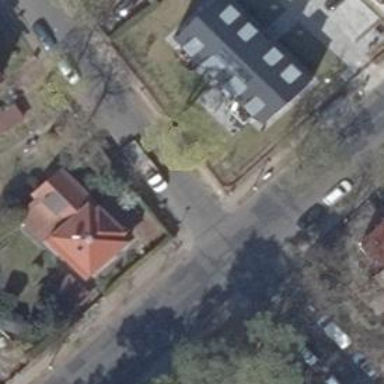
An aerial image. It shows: Unmarked crossing on the road.